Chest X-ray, PA view. Patient: 36 years old, sex F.
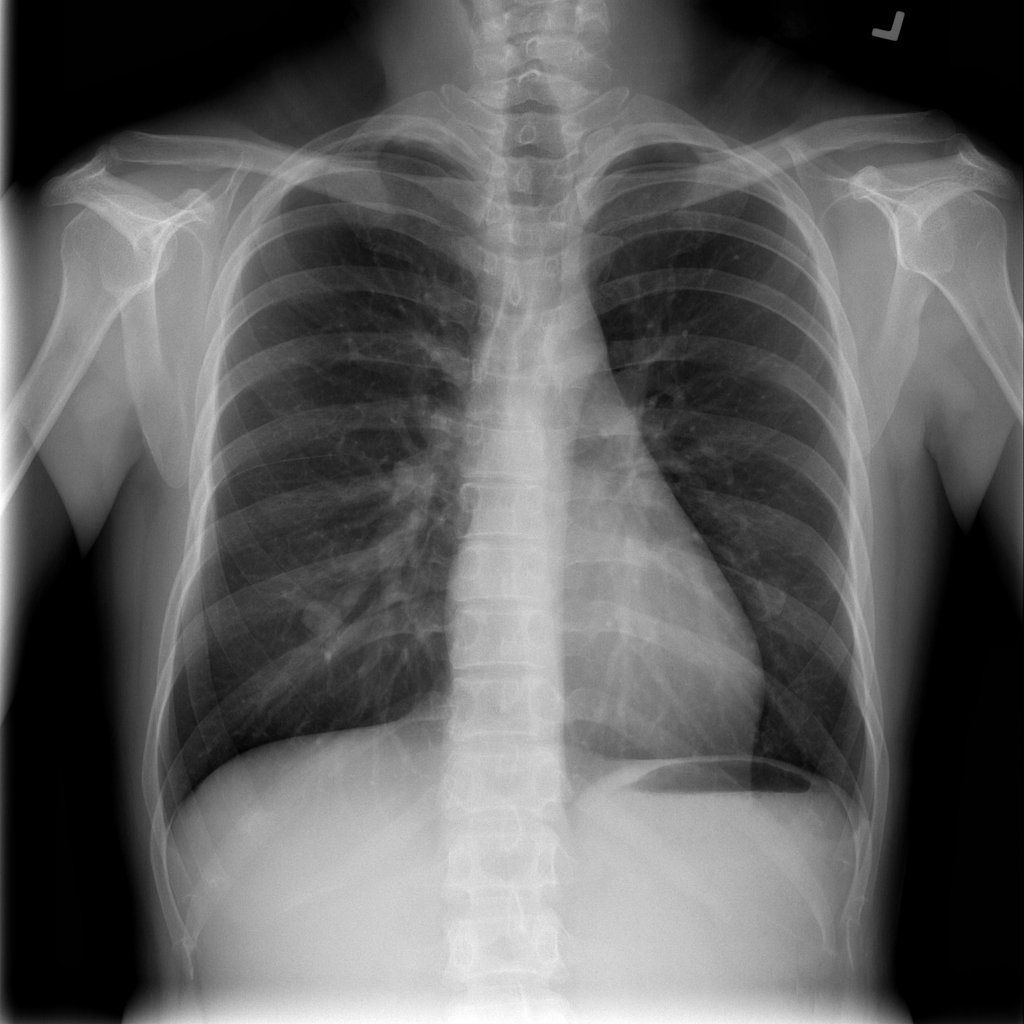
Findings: No Finding